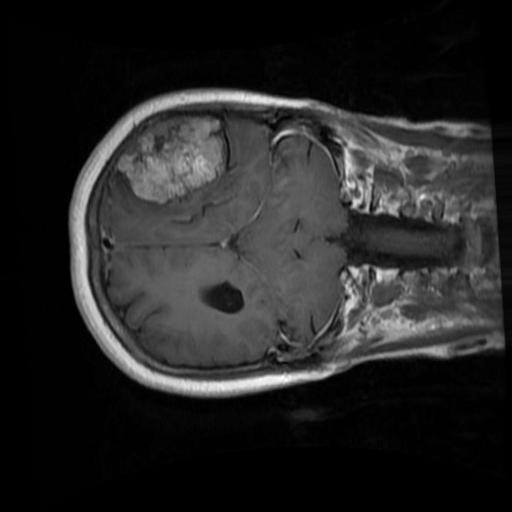
Label: brain_menin